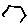
Label: hexagon